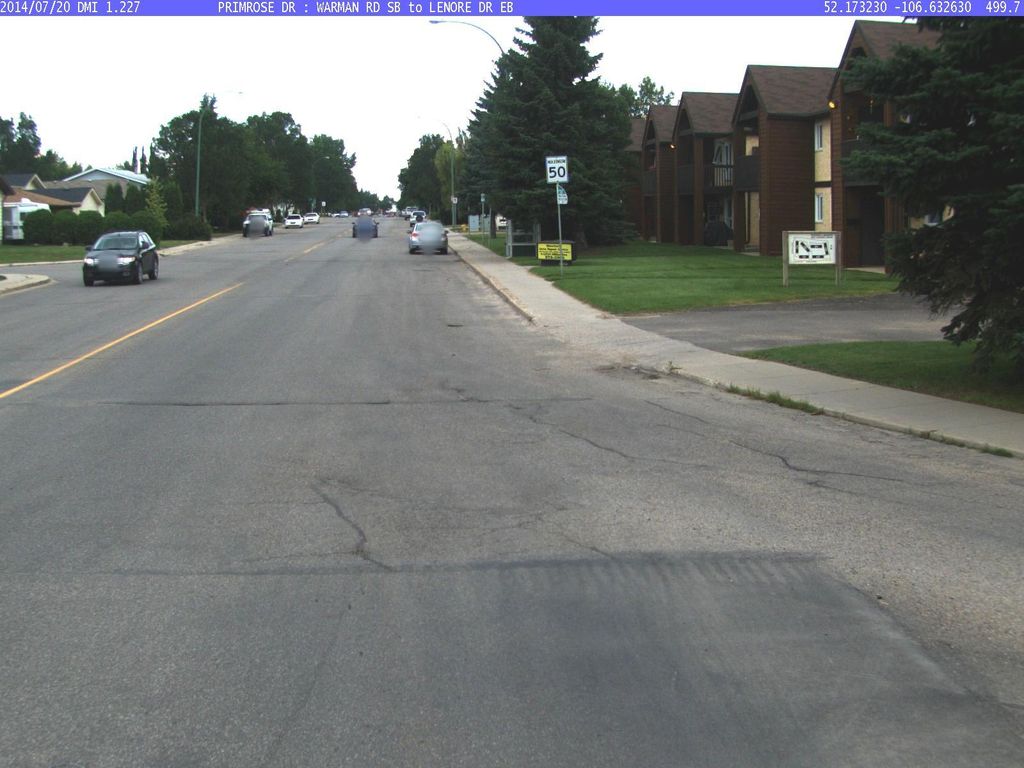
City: saskatoon